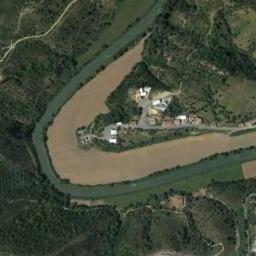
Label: river